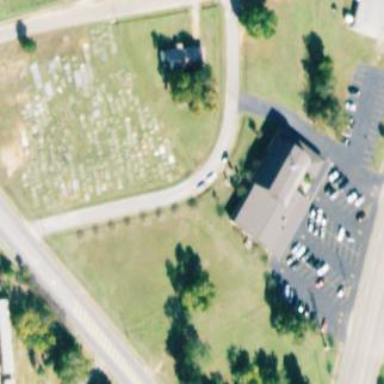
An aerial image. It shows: Cemetery.